Question: I am trying to define a gradient background for a toolbar, but I am getting a weird effect where the gradient becomes the background of all the elements inside the toolbar:

Other answers suggest to set the background at layout but I am interested in getting it working at style level. Ay suggestion? Thanks in advance!
My defined styles are the following:
'''
<style name="AppTheme" parent="@style/Theme.AppCompat.Light.NoActionBar">
<!-- This puts the status bar translucent -->
<item name="android:windowDrawsSystemBarBackgrounds">true</item>
<item name="android:windowTranslucentStatus">true</item>
<!-- set actionBar style. This att is referenced from layout to set the style-->
<item name="android:actionBarStyle">@style/AppThemeToolBar</item>
</style>
<style name="AppThemeToolBar" parent="@style/Theme.AppCompat">
<item name="android:icon">@drawable/ic_logo</item>
<item name="android:background">@drawable/toolbar_background</item>
<!-- trying to set a text without background but is being ignored -->
<item name="android:titleTextStyle">@style/ToolBarTitle</item>
<!-- also ignored -->
<item name="android:titleTextAppearance">@style/ToolBarTitle</style>
</style>
'''
And this is the toolbar declaration at my layout xml:
'''
<Toolbar
android:id="@+id/toolbar"
android:layout_width="match_parent"
android:layout_height="wrap_content"
app:contentInsetEnd="0dp"
app:contentInsetStart="0dp"
android:layout_gravity="top"
<!-- here actionBarStyle att is read -->
app:theme="?attr/actionBarStyle"
/>
'''
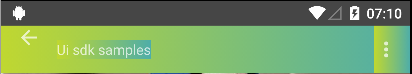
Answer: Solution is as simple/stupid as using toolbarStyle att at styles.xml:
'''
<style name="MyTheme">
<item name="toolbarStyle">@style/NeoToolbarStyle</item>
<item name="toolbarNavigationButtonStyle">@style/ToolbarNavigationButtonStyle</item>
</style>
'''
And of course my Toolbar style can be used as usual with android:background without getting the weird effect:
'''
<style name="AppThemeToolBar" parent="@style/Widget.AppCompat.Toolbar">
<item name="android:background">@drawable/my_beautiful_gradient</item>
</style>
'''